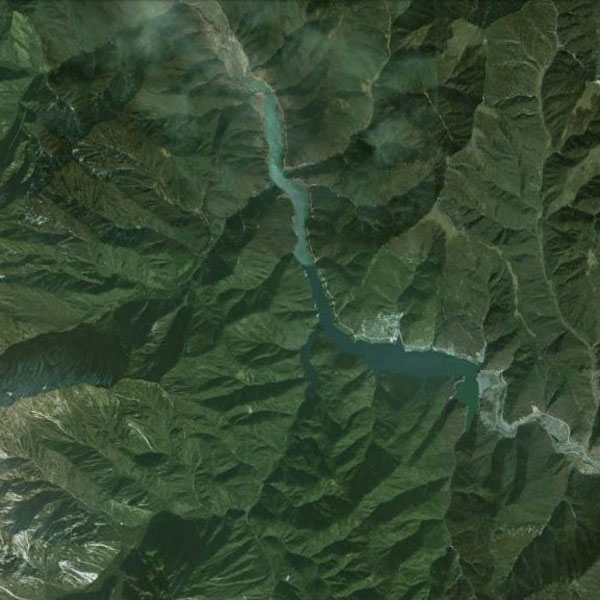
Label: Mountain